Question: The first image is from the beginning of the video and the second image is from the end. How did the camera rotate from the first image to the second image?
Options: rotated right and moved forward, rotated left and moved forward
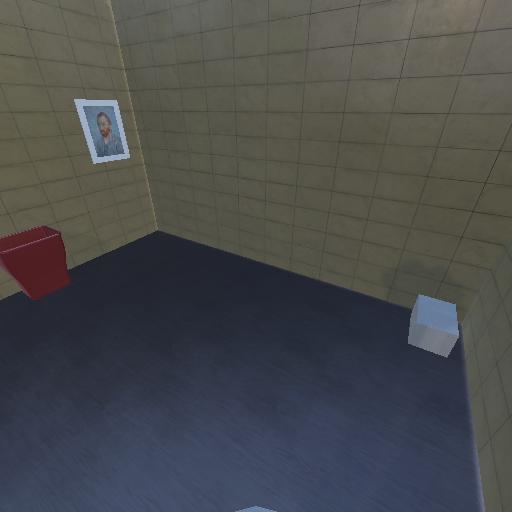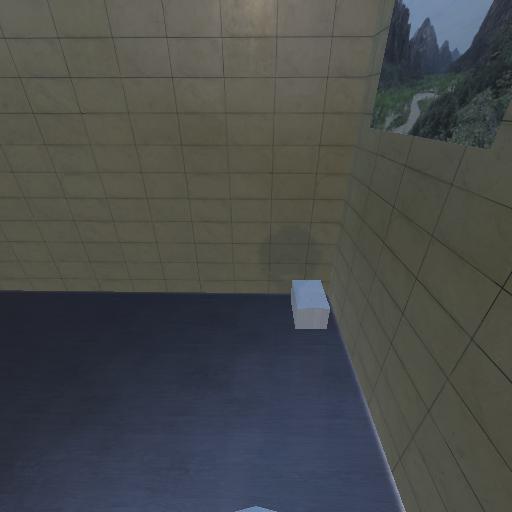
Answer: rotated right and moved forward